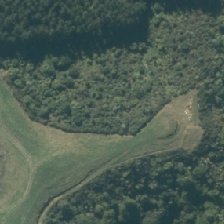
Land cover: grose_broom